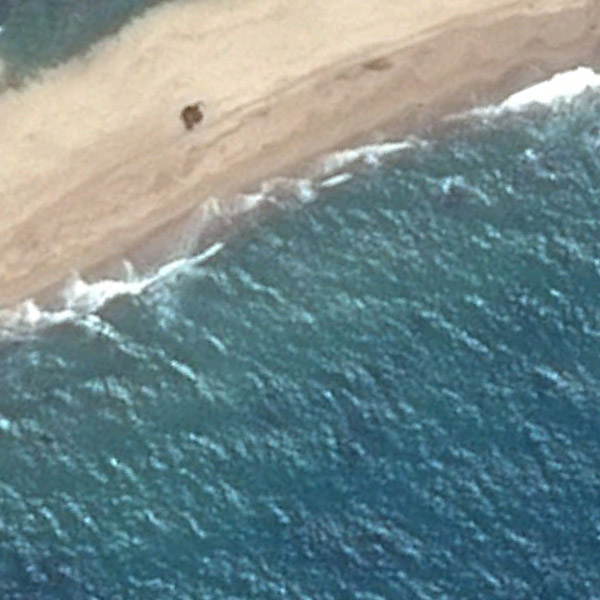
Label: Beach